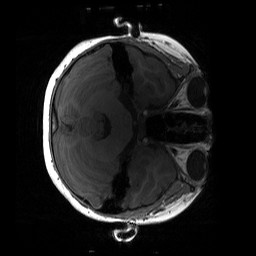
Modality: T1w
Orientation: axial
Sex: female
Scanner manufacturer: siemens
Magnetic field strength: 3 T
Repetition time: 1.9 s
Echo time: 0.00243 s